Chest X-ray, AP view. Patient: 50 years old, sex M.
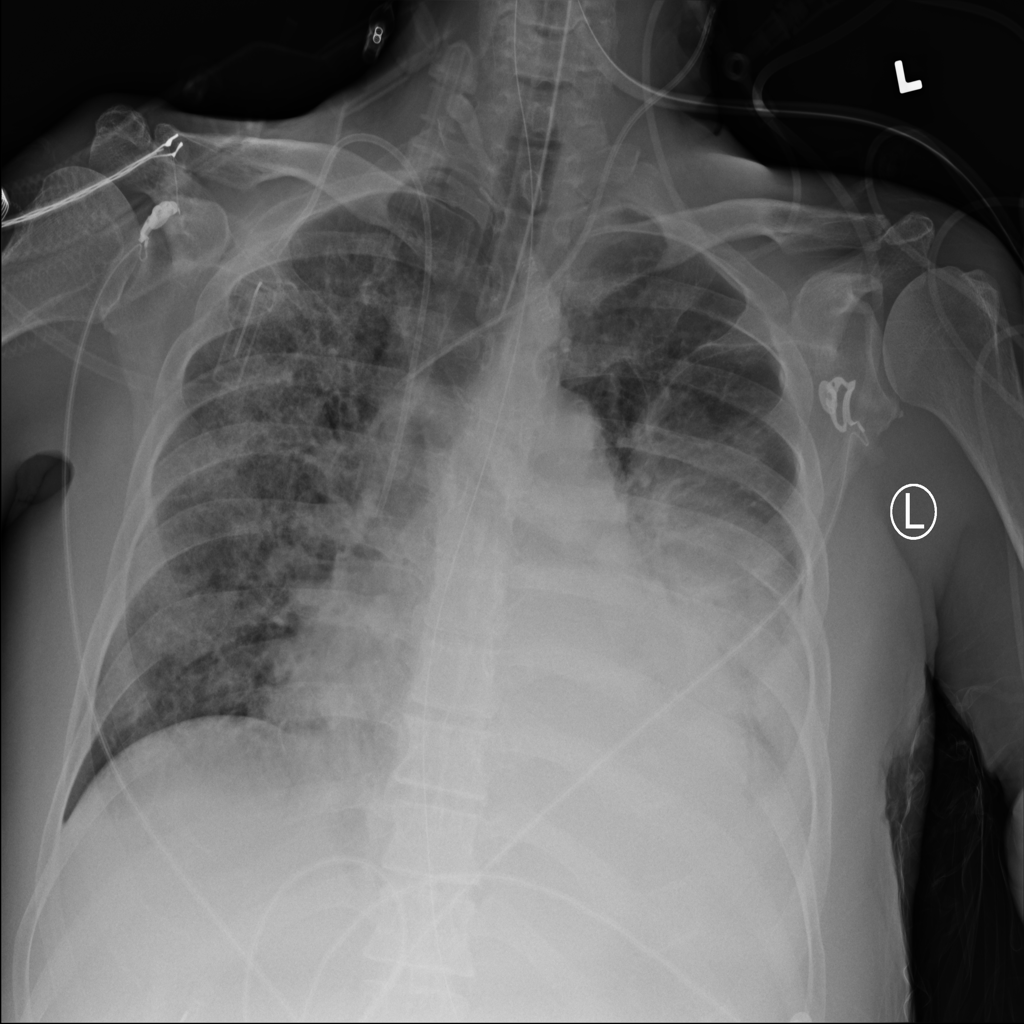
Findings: Consolidation, Infiltration